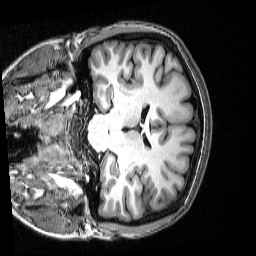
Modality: T1w
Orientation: coronal
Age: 24
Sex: female
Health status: healthy
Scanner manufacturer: siemens
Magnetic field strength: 3 T
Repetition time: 2.53 s
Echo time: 0.00339 s